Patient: sex F, age 28
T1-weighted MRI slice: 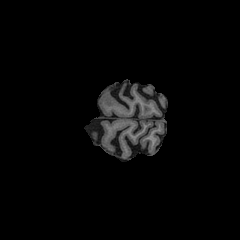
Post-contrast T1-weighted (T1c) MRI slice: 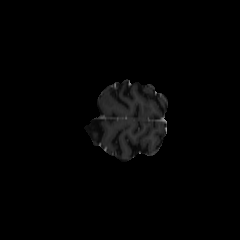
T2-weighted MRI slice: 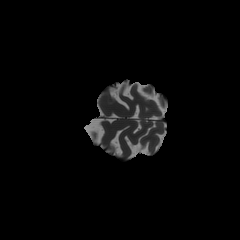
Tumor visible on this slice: no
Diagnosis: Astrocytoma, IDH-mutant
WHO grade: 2